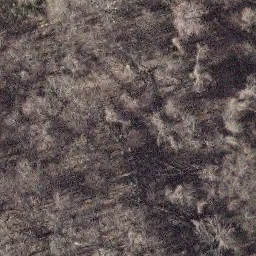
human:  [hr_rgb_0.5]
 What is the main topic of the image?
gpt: forest